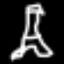
Label: The Eiffel Tower